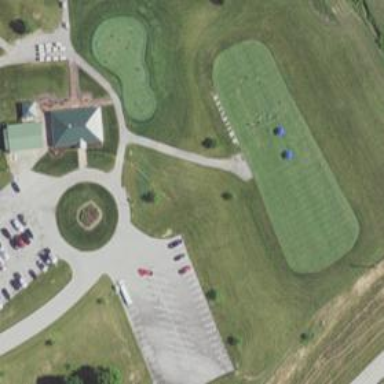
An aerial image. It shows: Path for both road and golf.